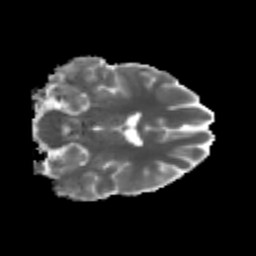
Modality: MD
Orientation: coronal
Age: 25
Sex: male
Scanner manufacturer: siemens
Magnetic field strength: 3 T
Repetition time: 3.5 s
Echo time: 0.125 s